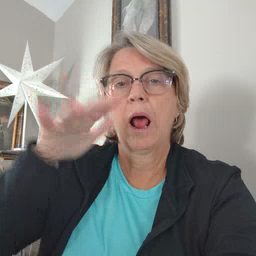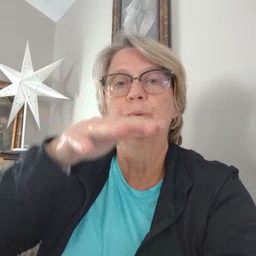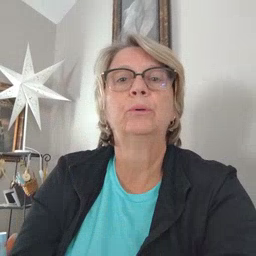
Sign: helicopter